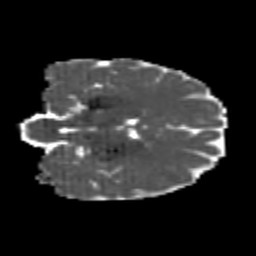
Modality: MD
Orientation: coronal
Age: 25
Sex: female
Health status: healthy
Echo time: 0.074 s